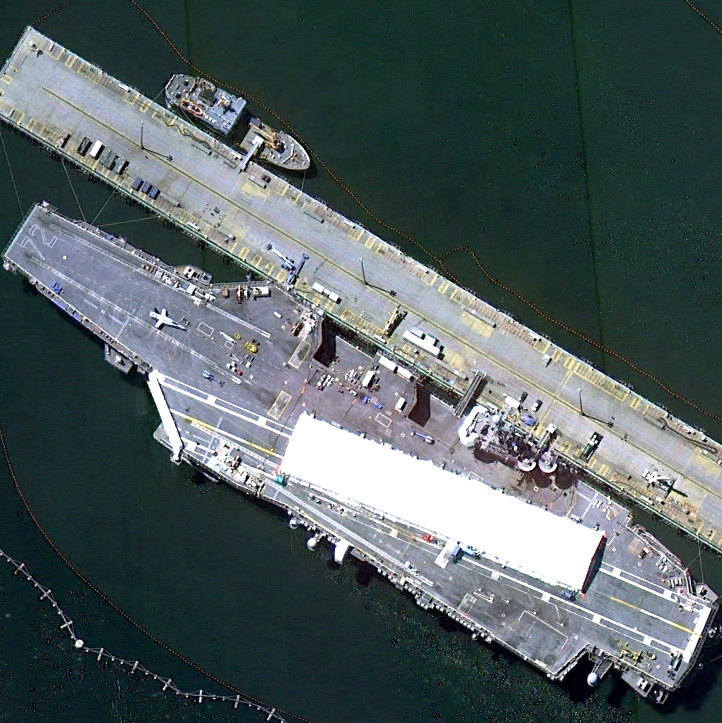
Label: aircraft_carrier